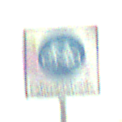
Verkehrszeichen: BeginnFahrradstrasse
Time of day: Midday
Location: Outdoor (RoadRail)
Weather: PartlyCloudy
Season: NotSpecified
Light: Natural